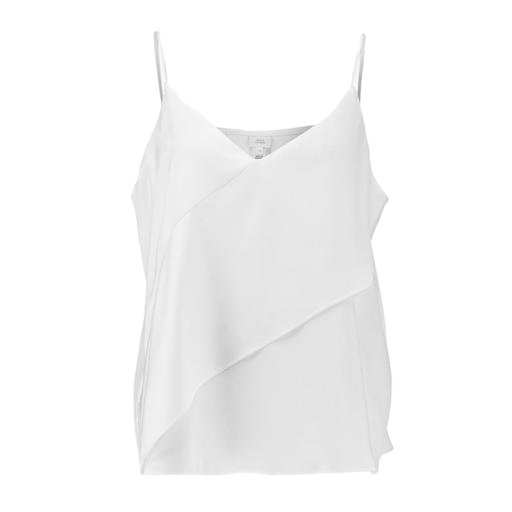
white women's layered cami, white layered tank, white layered cold-shoulder tank, white background